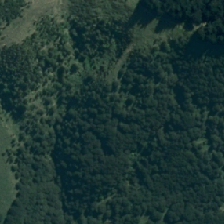
Land cover: manuka_kanuka